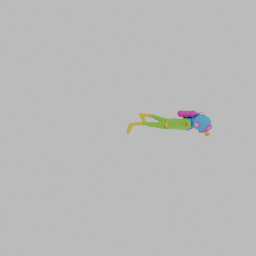
Label: people